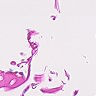
Metastatic tissue present: no